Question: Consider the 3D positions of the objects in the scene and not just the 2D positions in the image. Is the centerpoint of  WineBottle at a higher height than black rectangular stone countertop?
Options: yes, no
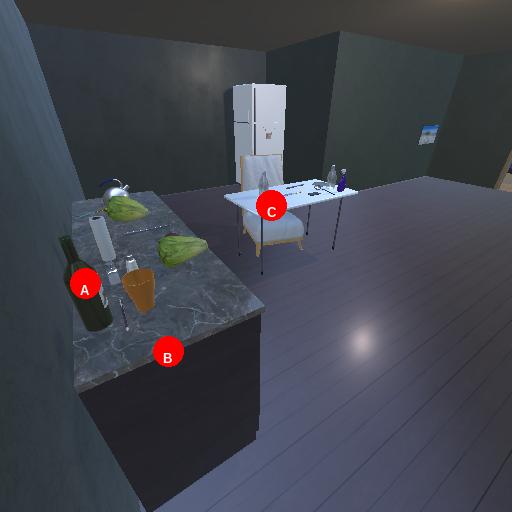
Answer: yes